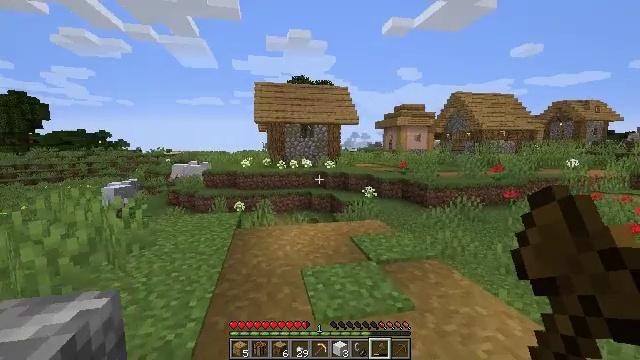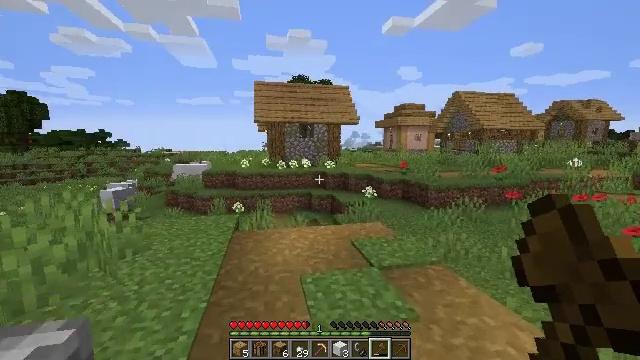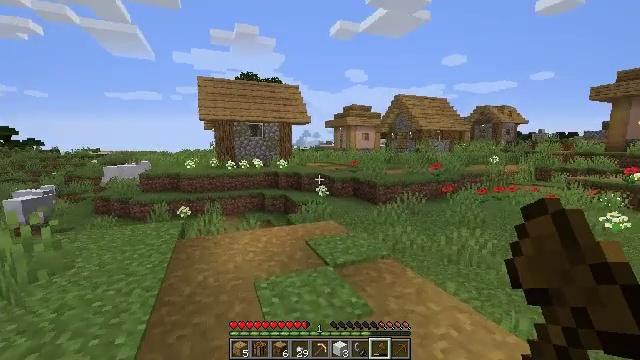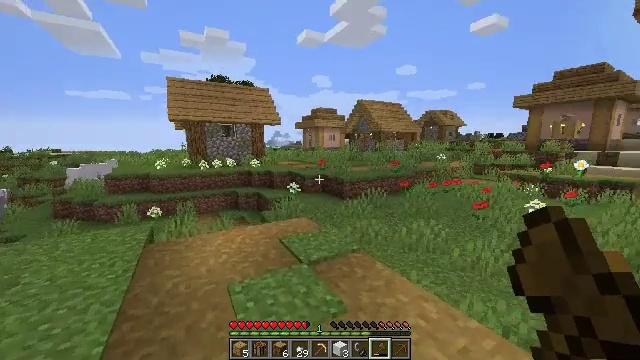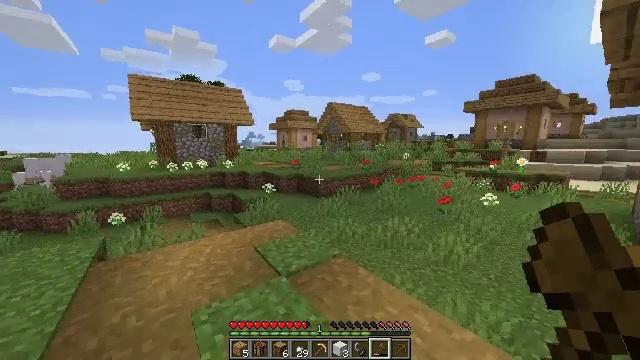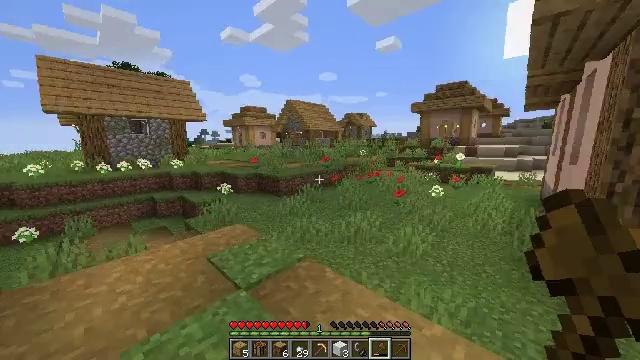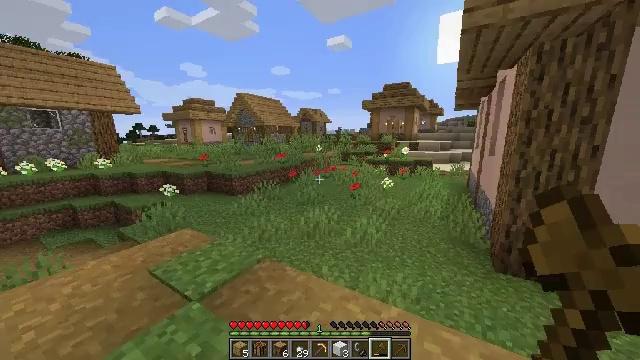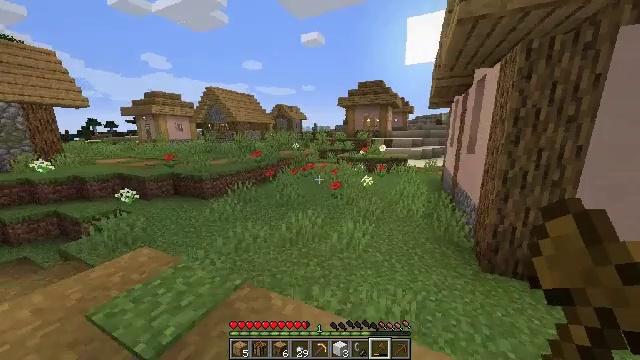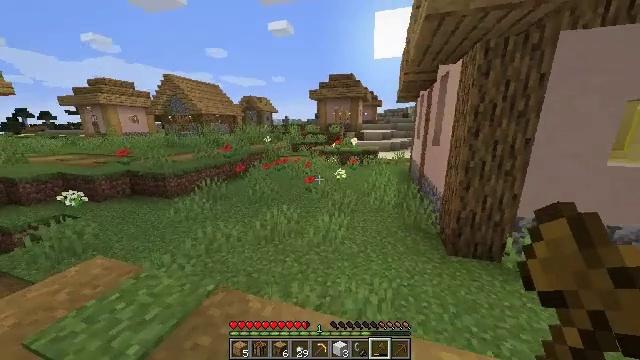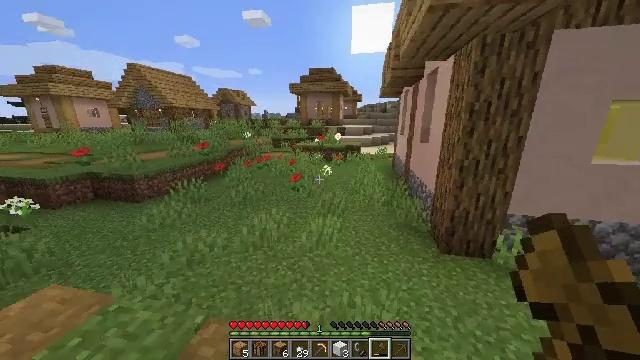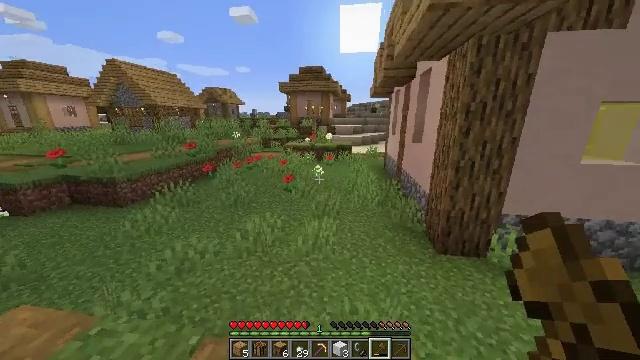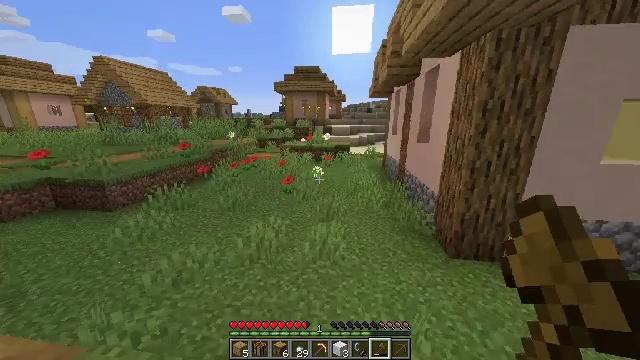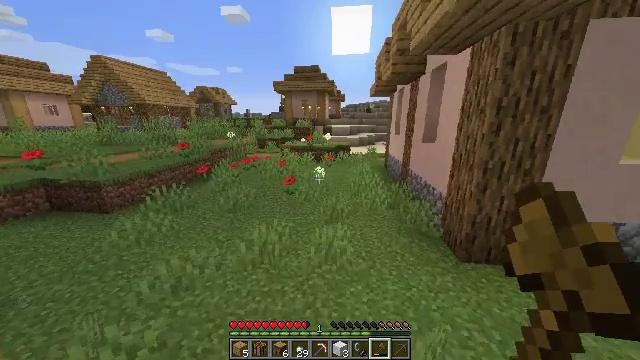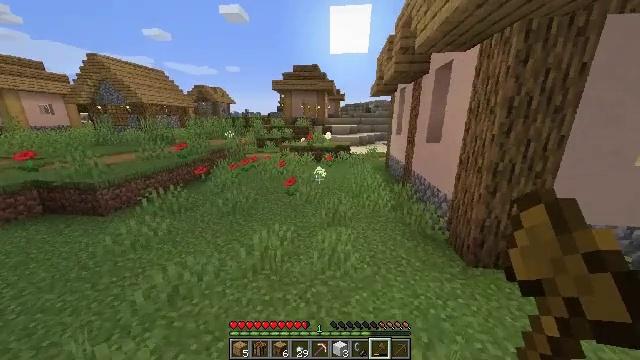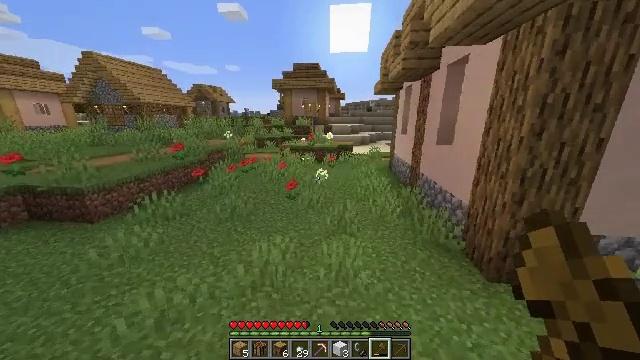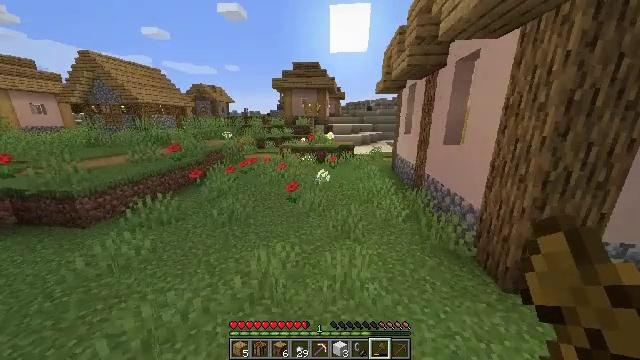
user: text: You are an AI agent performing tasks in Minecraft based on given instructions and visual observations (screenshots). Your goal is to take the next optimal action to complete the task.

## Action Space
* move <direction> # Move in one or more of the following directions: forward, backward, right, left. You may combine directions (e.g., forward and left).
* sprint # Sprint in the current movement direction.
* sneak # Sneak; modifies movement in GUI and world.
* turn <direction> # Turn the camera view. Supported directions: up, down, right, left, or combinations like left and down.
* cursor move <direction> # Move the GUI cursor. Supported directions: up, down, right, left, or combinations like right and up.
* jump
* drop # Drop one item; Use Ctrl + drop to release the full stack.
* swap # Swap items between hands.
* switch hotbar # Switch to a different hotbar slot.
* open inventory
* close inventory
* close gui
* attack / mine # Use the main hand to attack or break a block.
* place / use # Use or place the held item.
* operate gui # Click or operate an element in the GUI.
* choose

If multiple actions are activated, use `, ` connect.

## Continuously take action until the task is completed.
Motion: motion action
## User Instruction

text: Attack the chest to pick it up.
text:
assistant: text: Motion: move forward
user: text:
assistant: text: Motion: move forward, turn right
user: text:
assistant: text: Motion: move forward, turn right
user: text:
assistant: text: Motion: move forward, turn right
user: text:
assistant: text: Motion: move forward, turn right
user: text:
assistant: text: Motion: move forward, turn right and down
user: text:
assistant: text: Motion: move forward and move left, turn right
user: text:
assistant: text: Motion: move forward and move left, turn right and down
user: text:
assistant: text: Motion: move forward and move left, turn right and down
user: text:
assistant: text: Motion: move forward and move left, turn right
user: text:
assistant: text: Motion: move forward and move left, turn right
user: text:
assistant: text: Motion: move forward
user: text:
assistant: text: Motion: move forward
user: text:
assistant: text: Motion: move forward
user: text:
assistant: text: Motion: move forward
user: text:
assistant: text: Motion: move forward
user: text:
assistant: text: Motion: move forward
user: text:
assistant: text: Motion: move forward, turn right
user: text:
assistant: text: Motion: move forward, turn right
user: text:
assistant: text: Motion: move forward, turn right
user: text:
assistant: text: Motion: move forward
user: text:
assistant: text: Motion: move forward
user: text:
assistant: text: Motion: move forward
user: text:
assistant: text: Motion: move forward
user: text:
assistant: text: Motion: move forward
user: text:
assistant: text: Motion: move forward
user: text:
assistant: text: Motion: move forward
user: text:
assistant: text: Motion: move forward
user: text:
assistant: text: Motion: move forward, turn right and up
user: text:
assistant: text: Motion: move forward